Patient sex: M
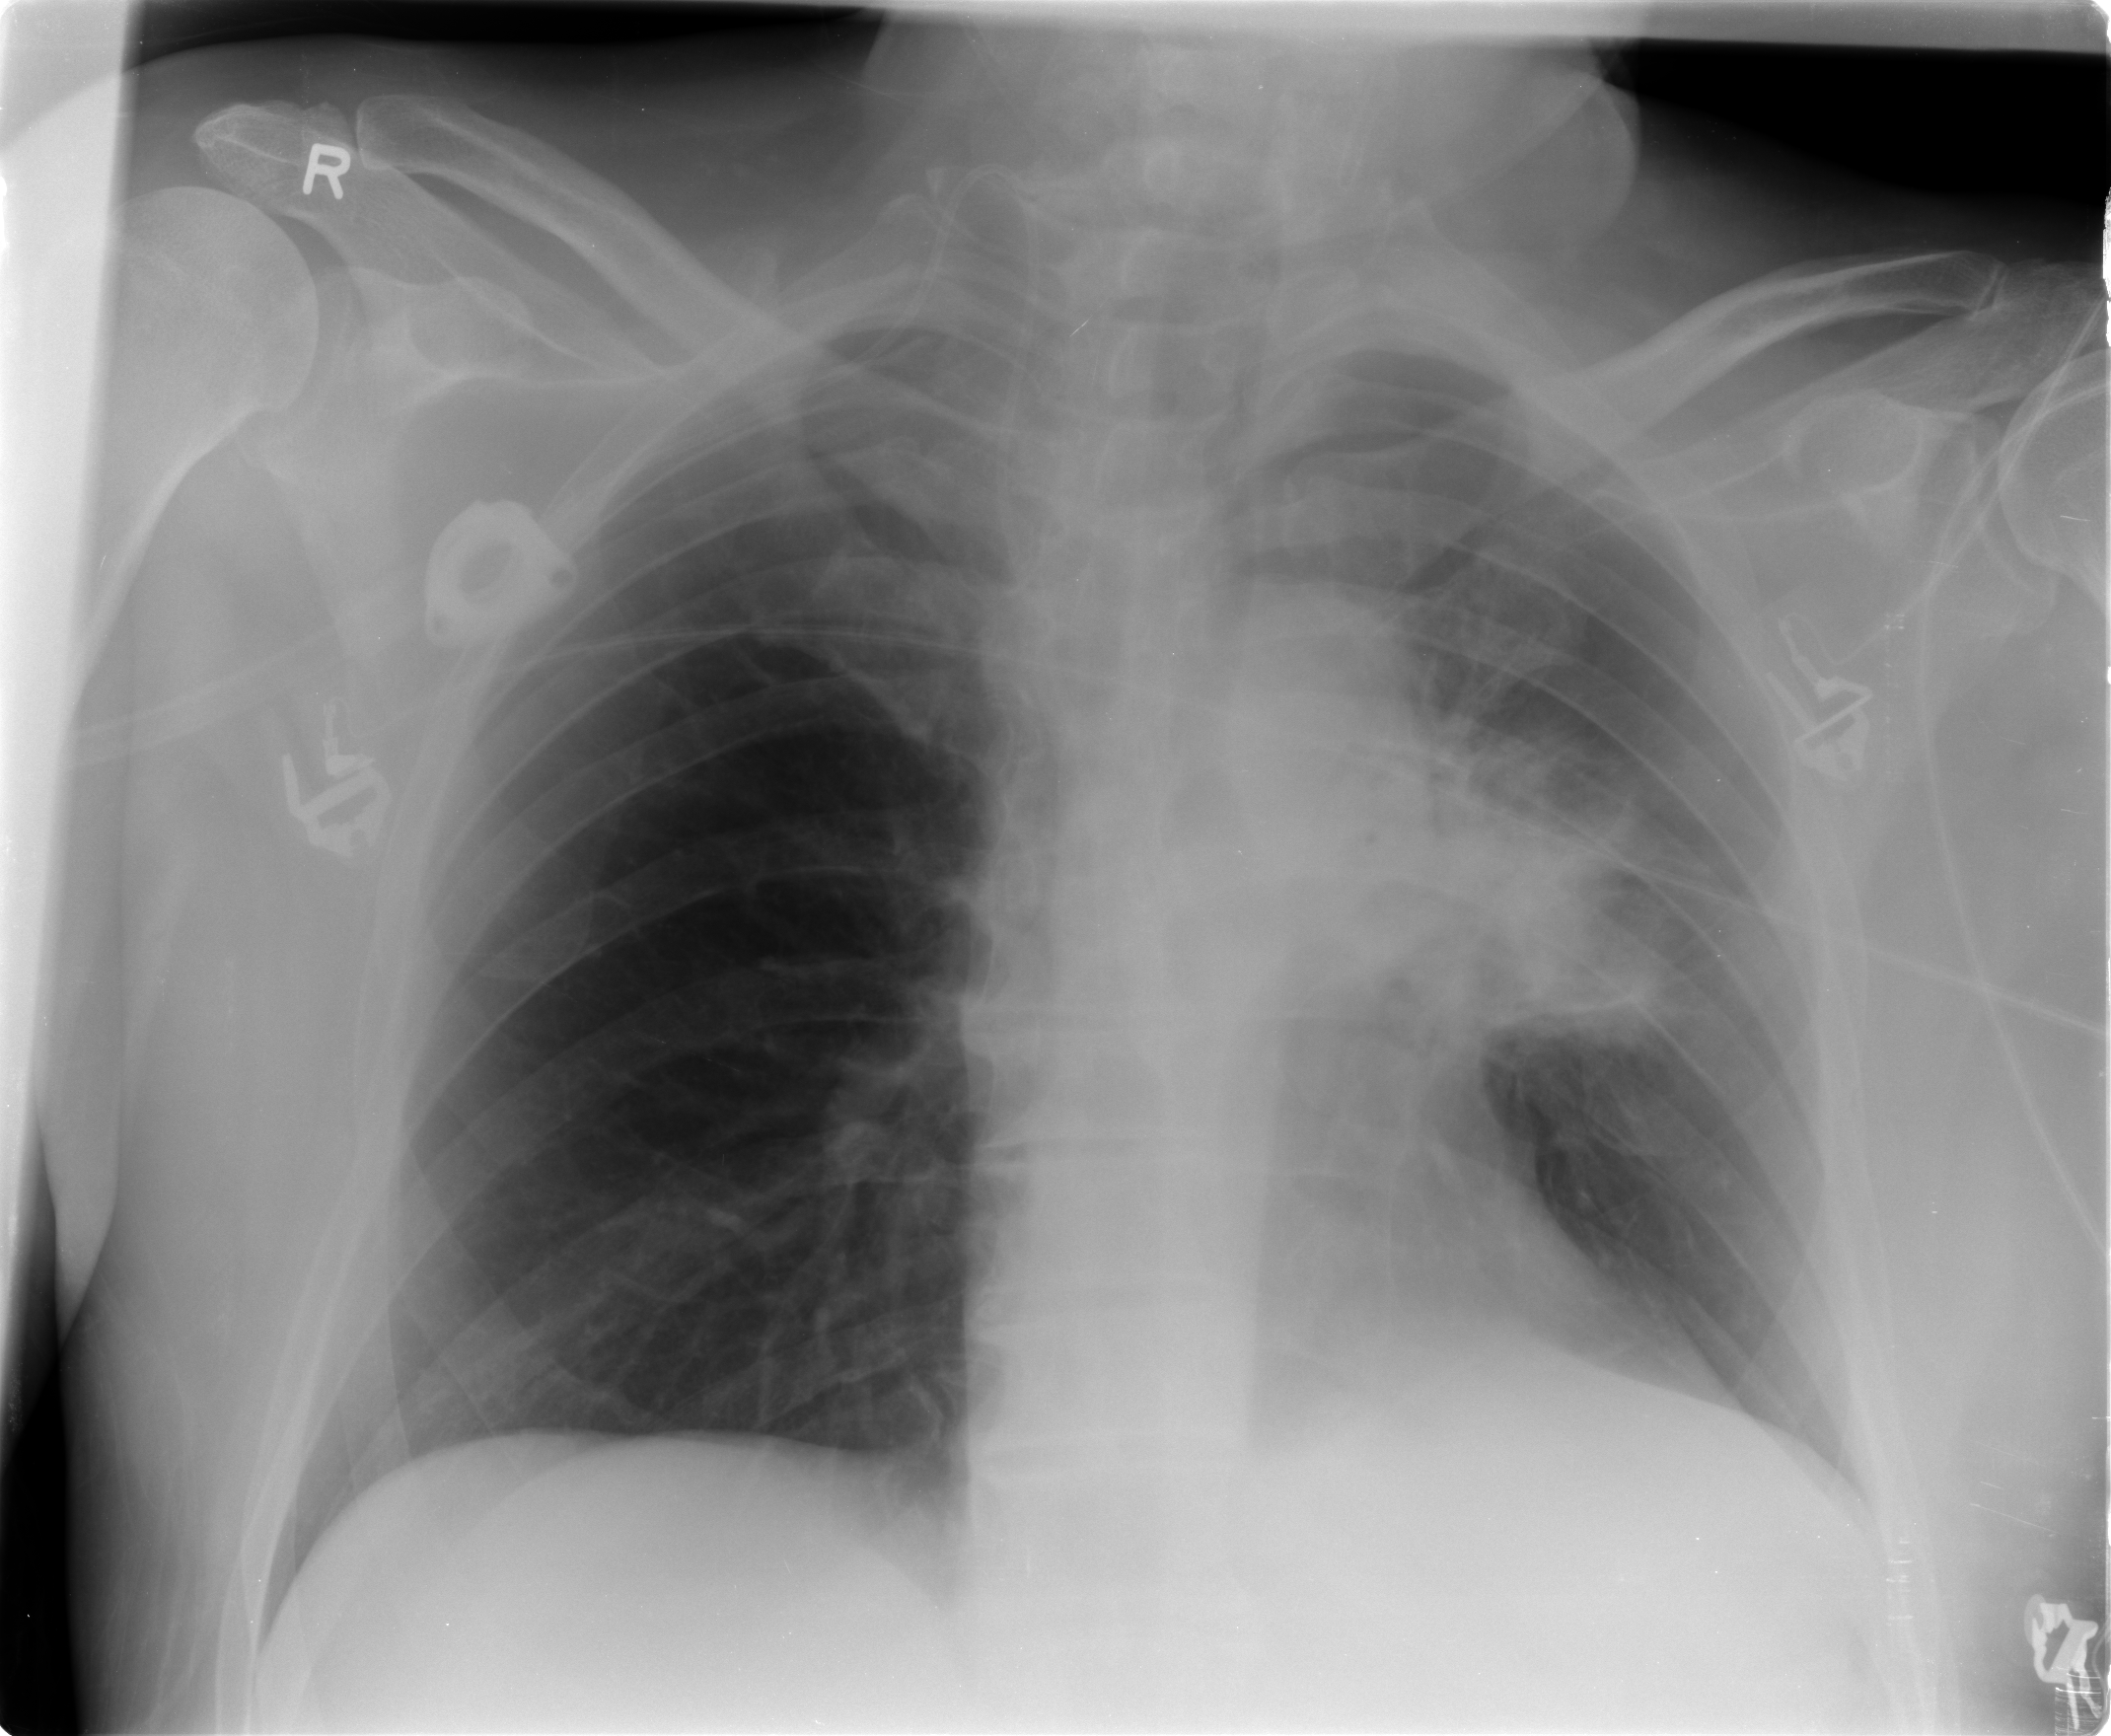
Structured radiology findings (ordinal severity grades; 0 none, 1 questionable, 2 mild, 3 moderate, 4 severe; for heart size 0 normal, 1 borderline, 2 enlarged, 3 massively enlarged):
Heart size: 0
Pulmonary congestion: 0
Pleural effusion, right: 0
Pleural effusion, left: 0
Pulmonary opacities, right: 0
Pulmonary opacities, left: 2
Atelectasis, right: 0
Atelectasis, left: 2